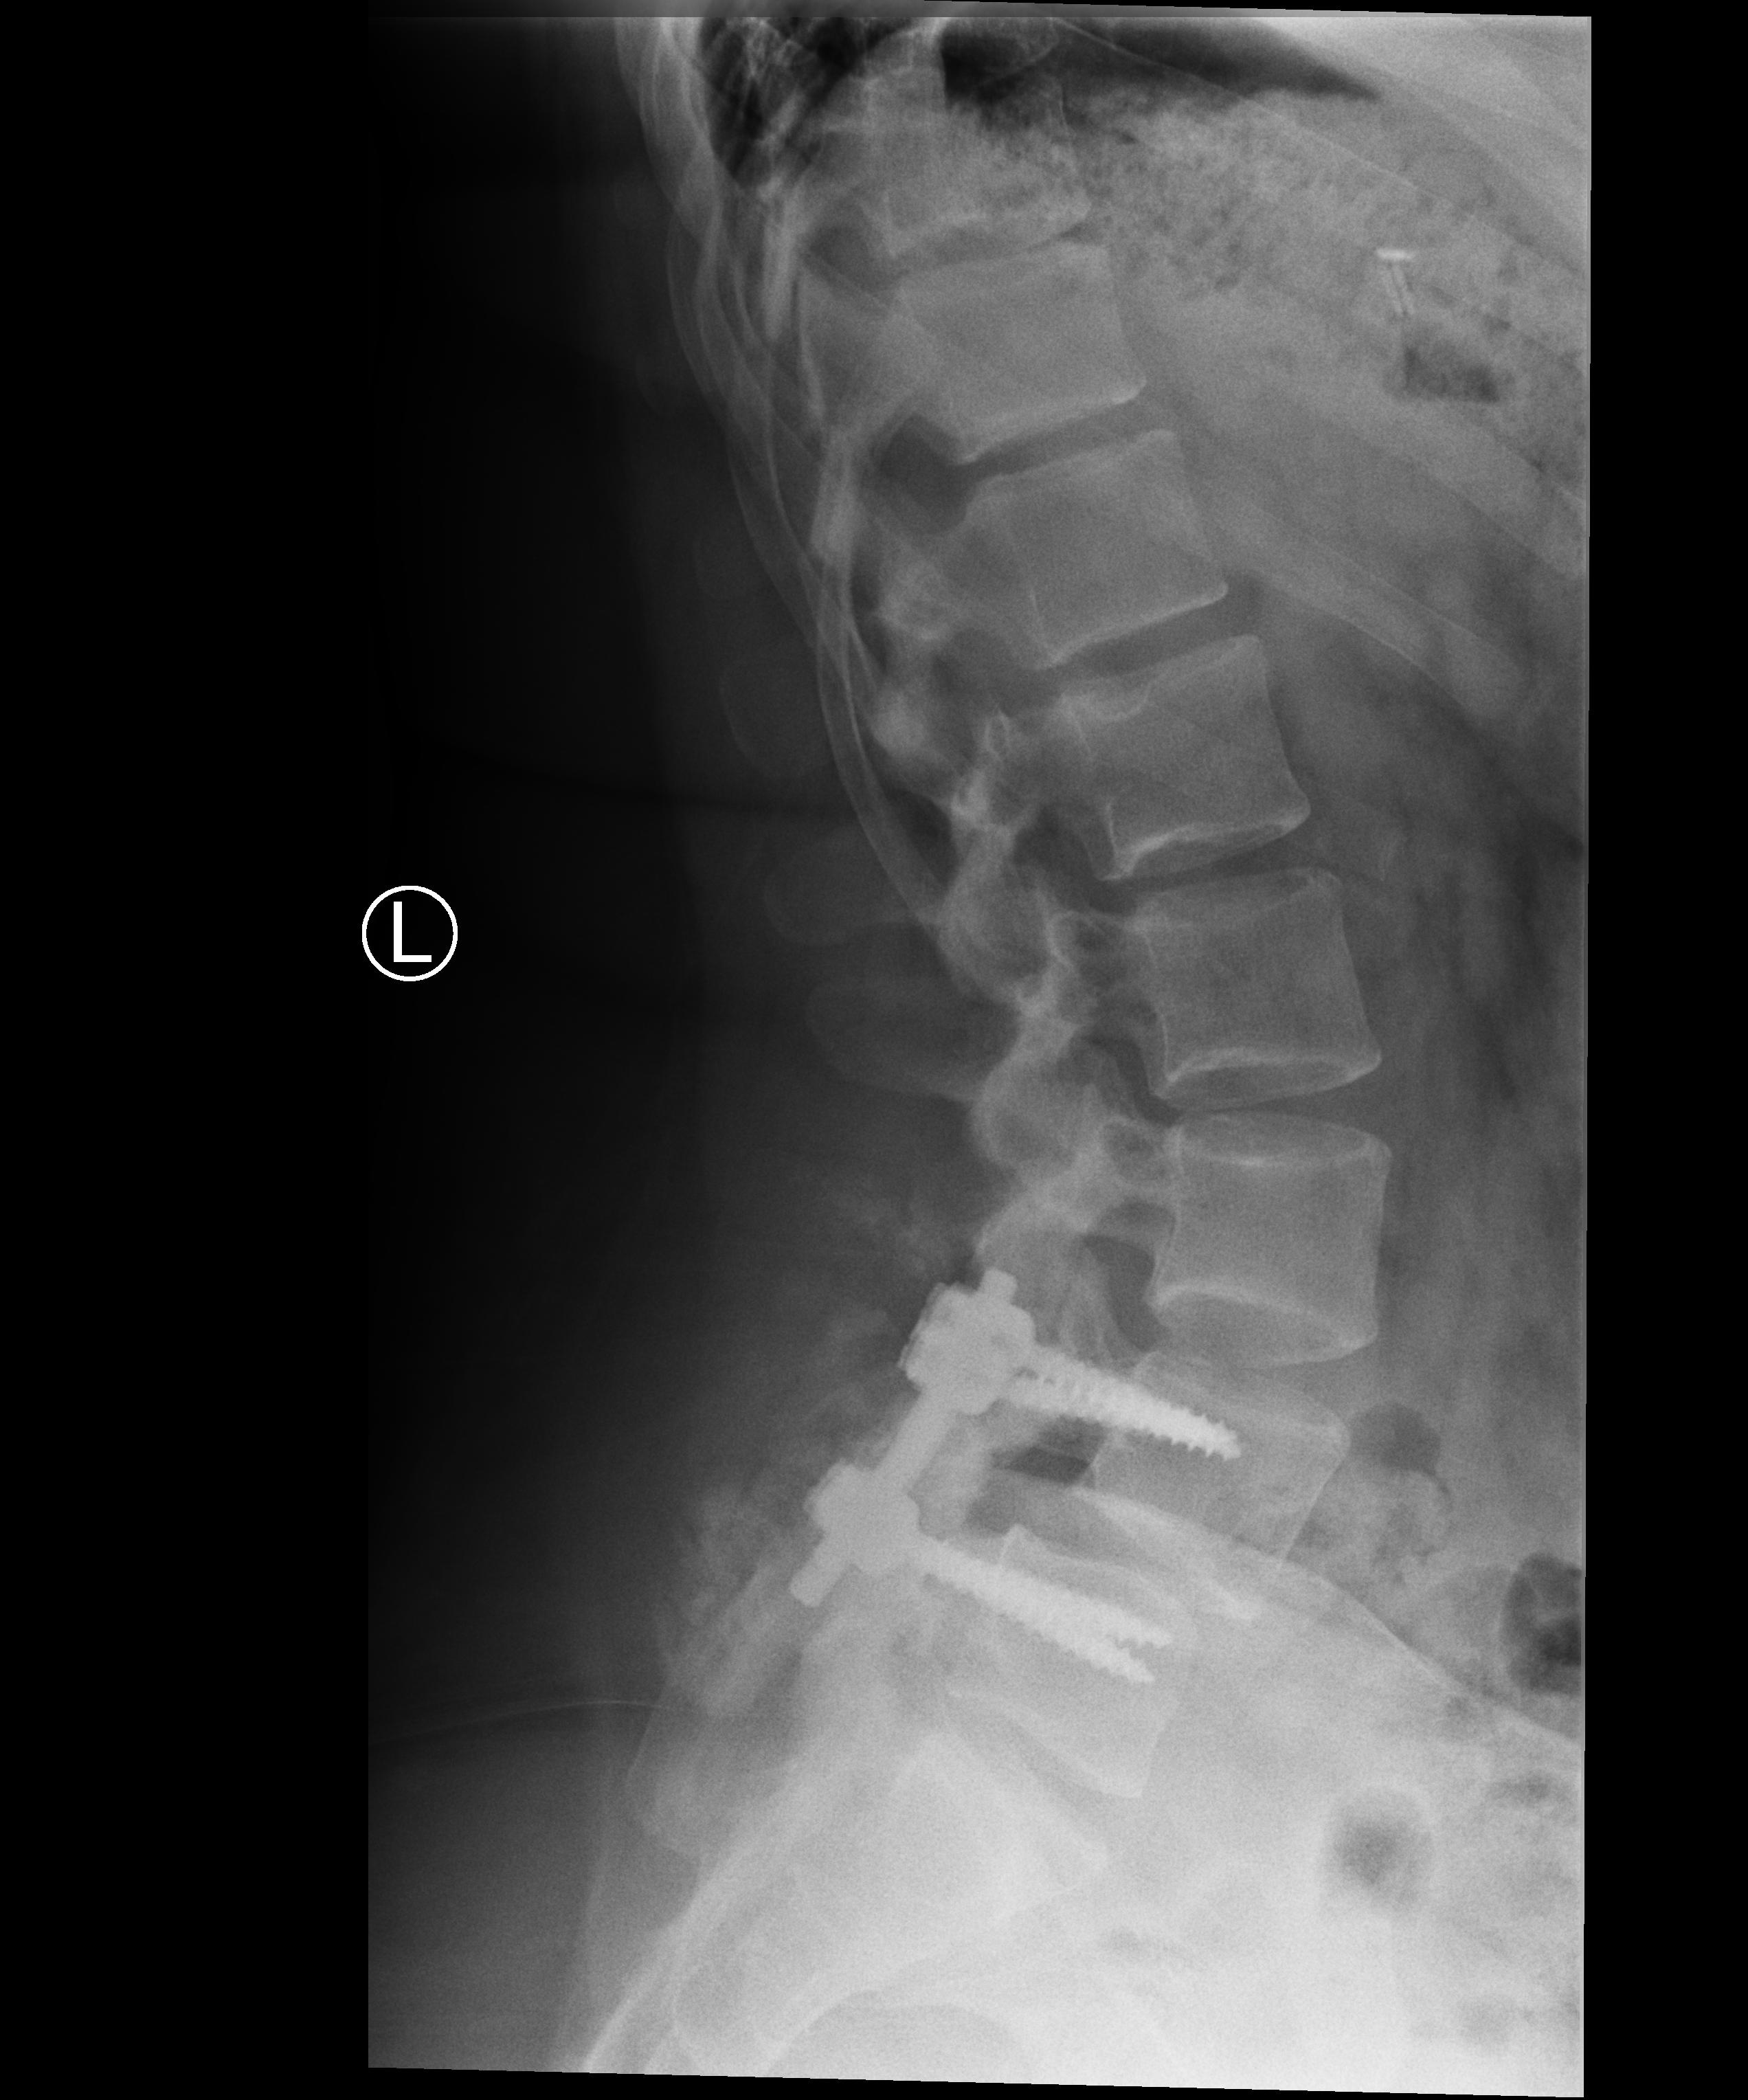
View: LATERAL
Implant manufacturer: Depuy expedium (Synthes)